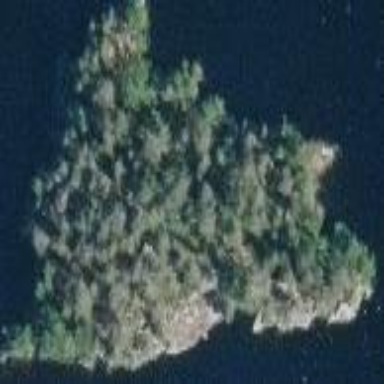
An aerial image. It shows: Islet surrounded by woodland.